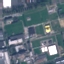
Label: Industrial